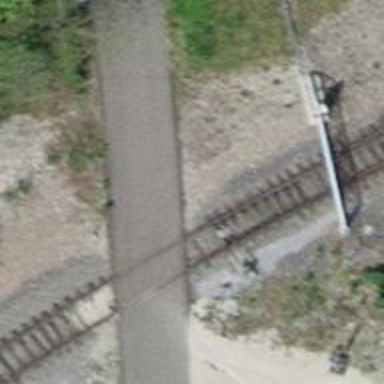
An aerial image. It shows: Railway crossing.